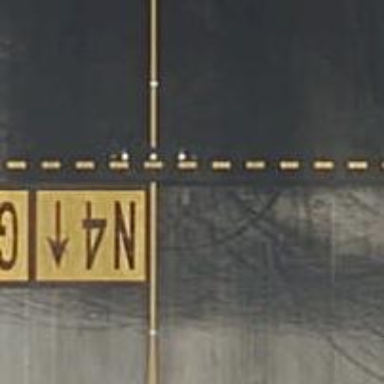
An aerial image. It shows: View of taxiway at the airport.